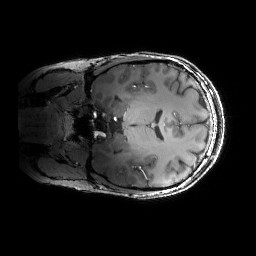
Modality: T1w
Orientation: coronal
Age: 26
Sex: female
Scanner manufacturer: siemens
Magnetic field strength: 6.98 T
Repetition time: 2.37 s
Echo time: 0.00231 s